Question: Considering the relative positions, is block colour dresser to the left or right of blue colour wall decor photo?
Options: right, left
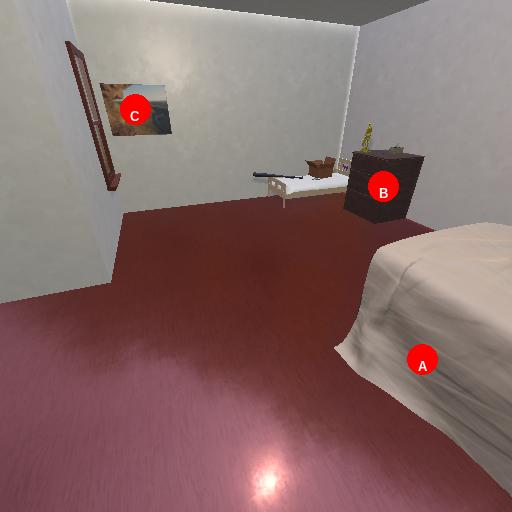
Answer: right